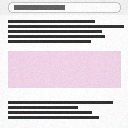
Screen state: on